Interaction volume radius: 5 \u00c5
Interaction volume height: 40 \u00c5
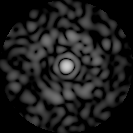
Disorder parameter: 0.8586